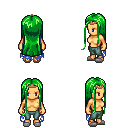
a pixel art fantasy rpg character, female body template, human, tanned skin, blue tattered cape, teal pants, green extra-long hairstyle, bronze tiara, white slippers, four views (front, back, left, right), 2x2 character sprite sheet, small pixel art, hard edges, no anti-aliasing